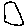
Label: square